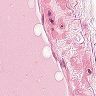
Metastatic tissue present: no